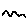
Label: zigzag